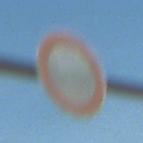
Verkehrszeichen: VerbotFahrzeugeAllerArt
Umgebung: Outdoor, Suburban
Tageszeit: MorningAfternoon
Wetter: Clear
Licht: Natural
Jahreszeit: NotSpecified
Kontrast: HighContrast